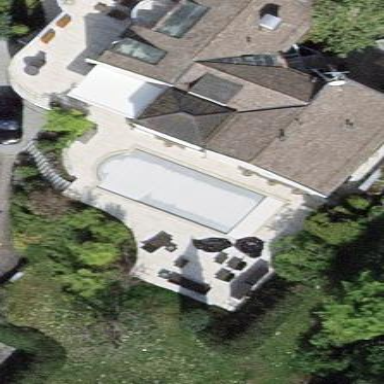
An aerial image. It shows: Swimming pool located in leisure land.